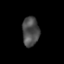
Tissue: lung
Cell type: Epithelial cells
Senescence score: 0.1461
Nuclear area (px): 479
Mean DAPI intensity: 76.898